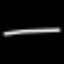
Label: line